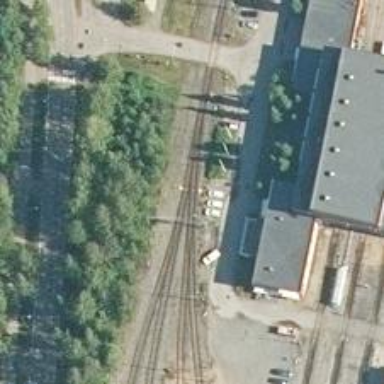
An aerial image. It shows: Rail yard with electrified contact lines for the railway.